【题型】选择题　【知识点】立体几何　【难度】easy
如图，在正方体$ABCD - A_1B_1C_1D_1$中，$P$是侧面$BCC_1B_1$上的一个动点，若点$P$到直线$BC$与直线$C_1D_1$的距离相等，则动点$P$的轨迹是下列哪种曲线的一部分（\quad）}

\noindent\textbf{A．直线\hfill B．圆\hfill C．双曲线\hfill D．抛物线}
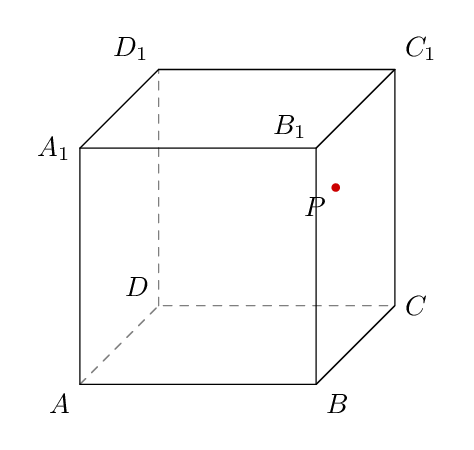
【解答】
\vspace{0.5cm}
\noindent\textbf{【分析】先根据空间点线面的位置关系推出点$P$到直线$BC$与到点$C_1$的距离相等，再由抛物线的定义，得解.}

\vspace{0.5cm}
\noindent\textbf{【解答】解：由正方体的性质知，$C_1D_1\perp$平面$BCC_1B_1$，}
\noindent\textbf{所以点$P$到直线$C_1D_1$的距离与到点$C_1$的距离相等，}
\noindent\textbf{又点$P$到直线$BC$与直线$C_1D_1$的距离相等，}
\noindent\textbf{所以点$P$到直线$BC$与到点$C_1$的距离相等，}
\noindent\textbf{根据抛物线的定义，可得动点$P$的轨迹是抛物线.}
\noindent\textbf{故选：D.}